Field crop: maize
Growth stage: 2
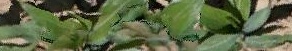
Species: maize